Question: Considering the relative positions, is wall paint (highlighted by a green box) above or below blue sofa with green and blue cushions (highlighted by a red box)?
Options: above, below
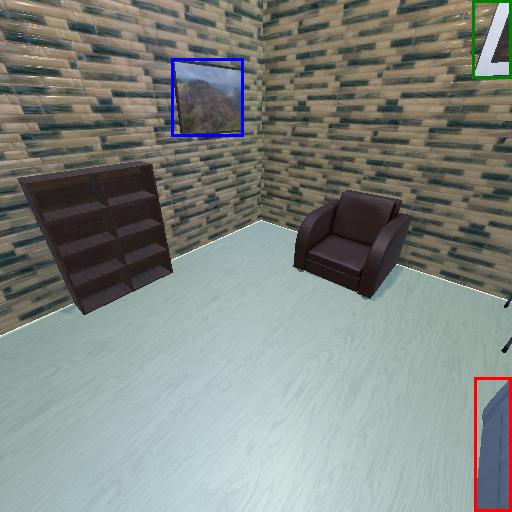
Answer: above